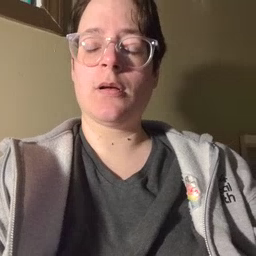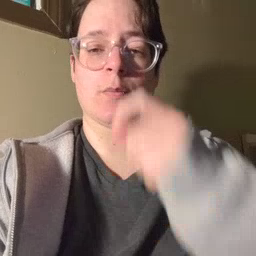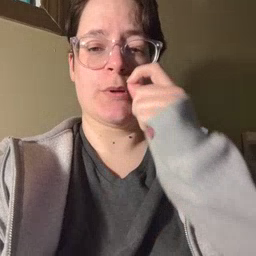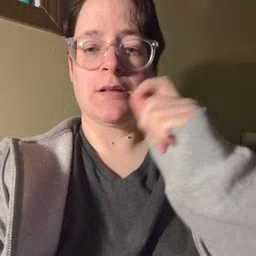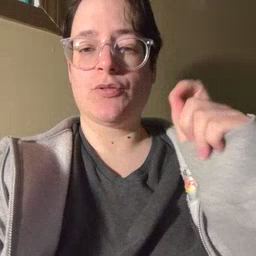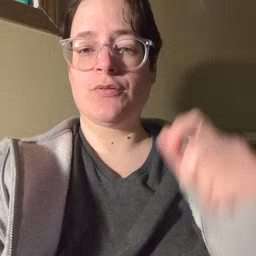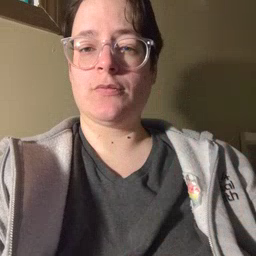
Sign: pencil